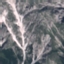
Label: HerbaceousVegetation